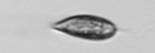
Label: Prorocentrum_triestinum